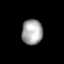
Tissue: lung
Cell type: Epithelial cells
Senescence score: 0.1301
Nuclear area (px): 519
Mean DAPI intensity: 165.846